Field crop: maize
Growth stage: 2
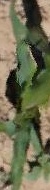
Species: maize